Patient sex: M
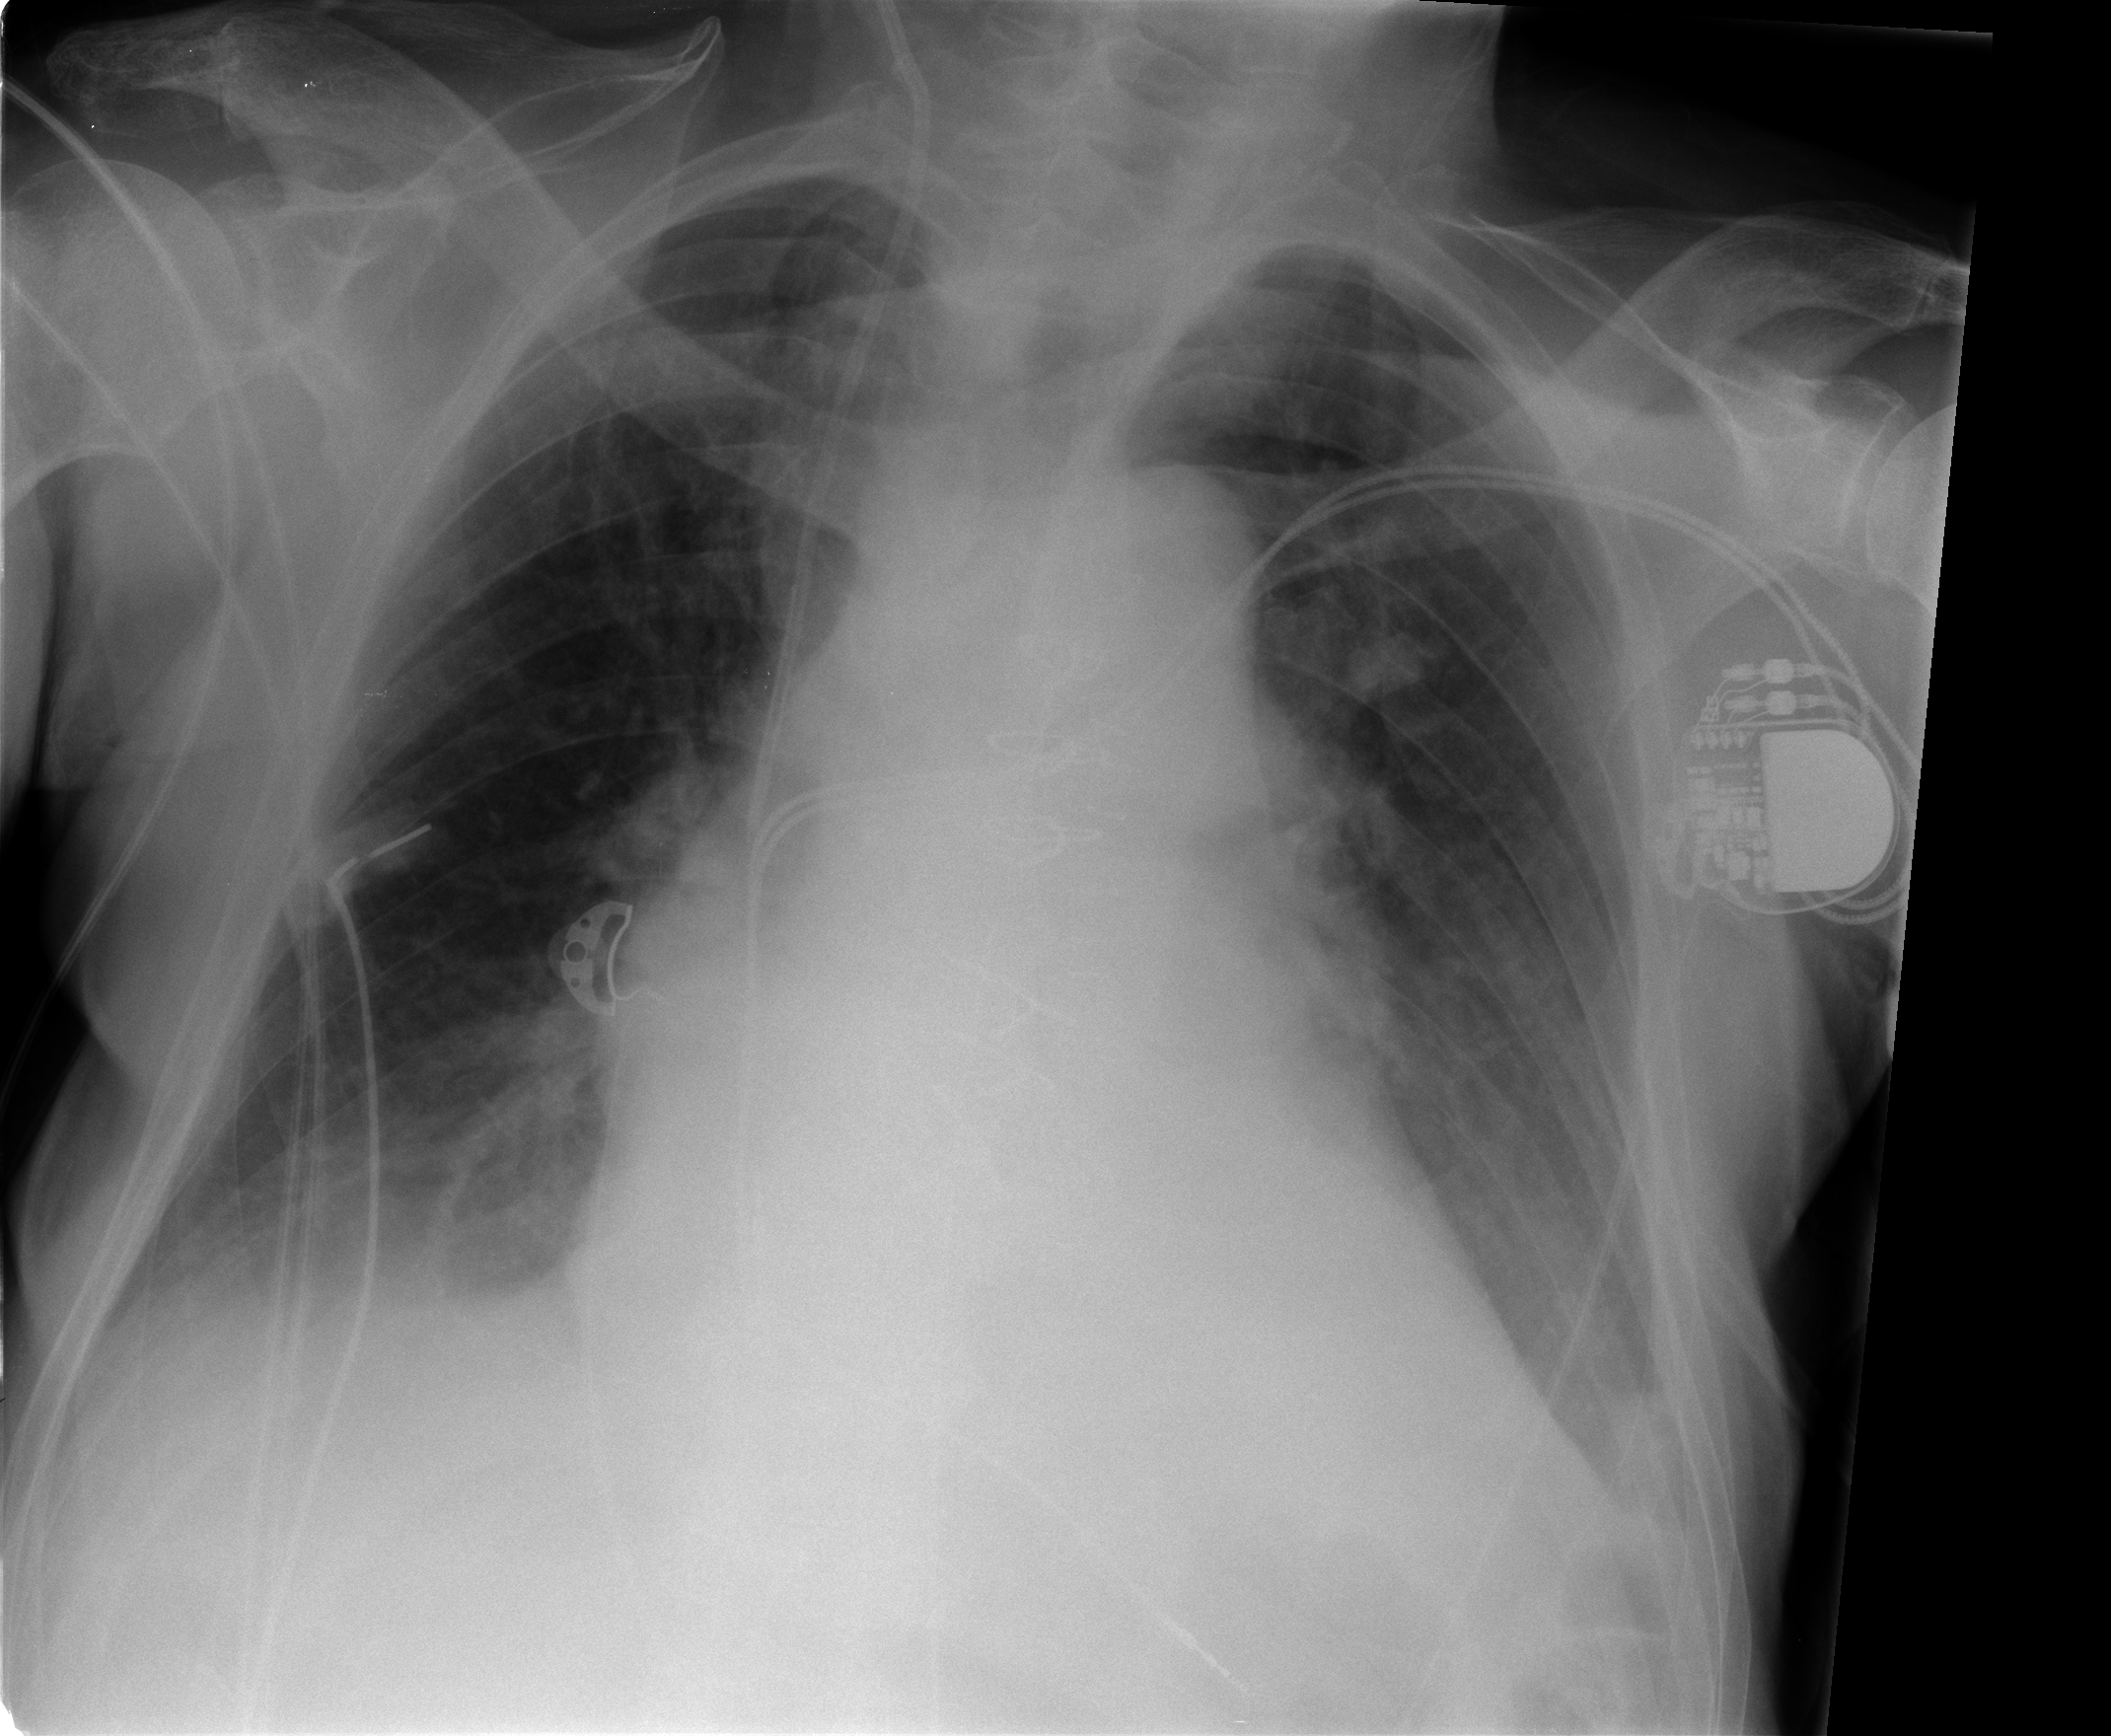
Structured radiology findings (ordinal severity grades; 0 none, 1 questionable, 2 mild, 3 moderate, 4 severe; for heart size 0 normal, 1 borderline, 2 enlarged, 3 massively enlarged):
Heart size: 2
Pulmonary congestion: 1
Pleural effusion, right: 1
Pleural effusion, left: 1
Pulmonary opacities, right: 0
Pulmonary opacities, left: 0
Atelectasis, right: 2
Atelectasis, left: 2